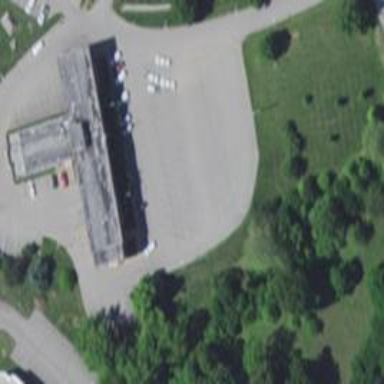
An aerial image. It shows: Parking area.